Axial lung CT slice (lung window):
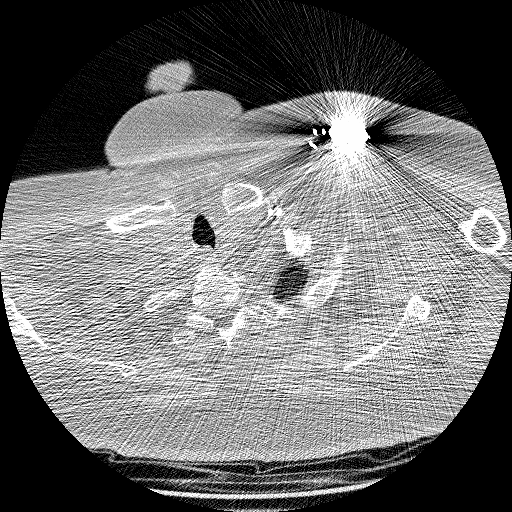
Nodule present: no